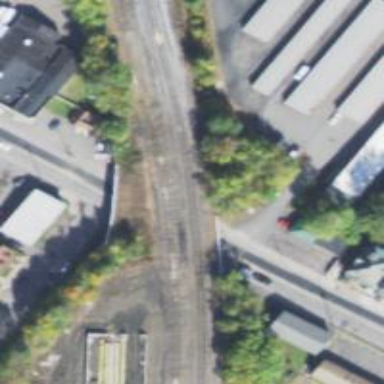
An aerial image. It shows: Railway siding with rails.